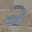
Label: 2